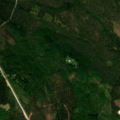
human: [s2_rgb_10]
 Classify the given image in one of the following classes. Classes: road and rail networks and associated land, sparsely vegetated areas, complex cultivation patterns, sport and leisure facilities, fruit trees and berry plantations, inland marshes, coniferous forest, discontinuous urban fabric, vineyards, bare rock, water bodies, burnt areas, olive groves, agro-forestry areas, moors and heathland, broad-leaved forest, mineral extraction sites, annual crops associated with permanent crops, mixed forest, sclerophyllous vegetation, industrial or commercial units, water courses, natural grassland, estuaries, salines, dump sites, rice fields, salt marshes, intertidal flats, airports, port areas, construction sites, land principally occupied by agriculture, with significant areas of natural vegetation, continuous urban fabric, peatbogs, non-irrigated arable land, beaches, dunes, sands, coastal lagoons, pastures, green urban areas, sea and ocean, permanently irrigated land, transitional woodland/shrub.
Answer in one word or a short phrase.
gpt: coniferous forest, mixed forest